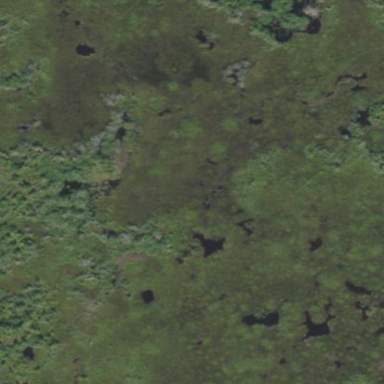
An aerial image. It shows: Saltmarsh wetland known for its saltwater marshes and halophytic herbaceous prairie plant community.